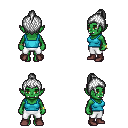
a pixel art fantasy rpg character, female body template, orc, green skin, teal pirate shirt, white pants, white short topknot hairstyle, bracelets, maroon shoes, four views (front, back, left, right), 2x2 character sprite sheet, small pixel art, hard edges, no anti-aliasing